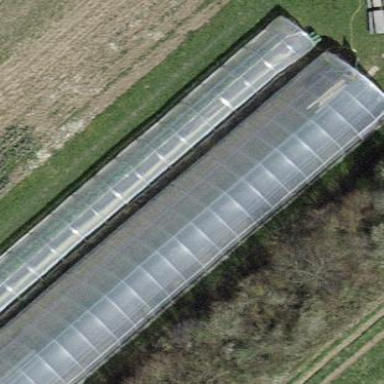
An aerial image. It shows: Greenhouse used for horticulture.